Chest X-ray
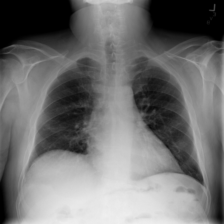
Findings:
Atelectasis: negative
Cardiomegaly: negative
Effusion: negative
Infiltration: positive
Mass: negative
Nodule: negative
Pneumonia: negative
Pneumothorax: negative
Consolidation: negative
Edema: negative
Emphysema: negative
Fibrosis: negative
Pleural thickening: negative
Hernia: negative